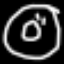
Label: donut